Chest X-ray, PA view. Patient: 10 years old, sex F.
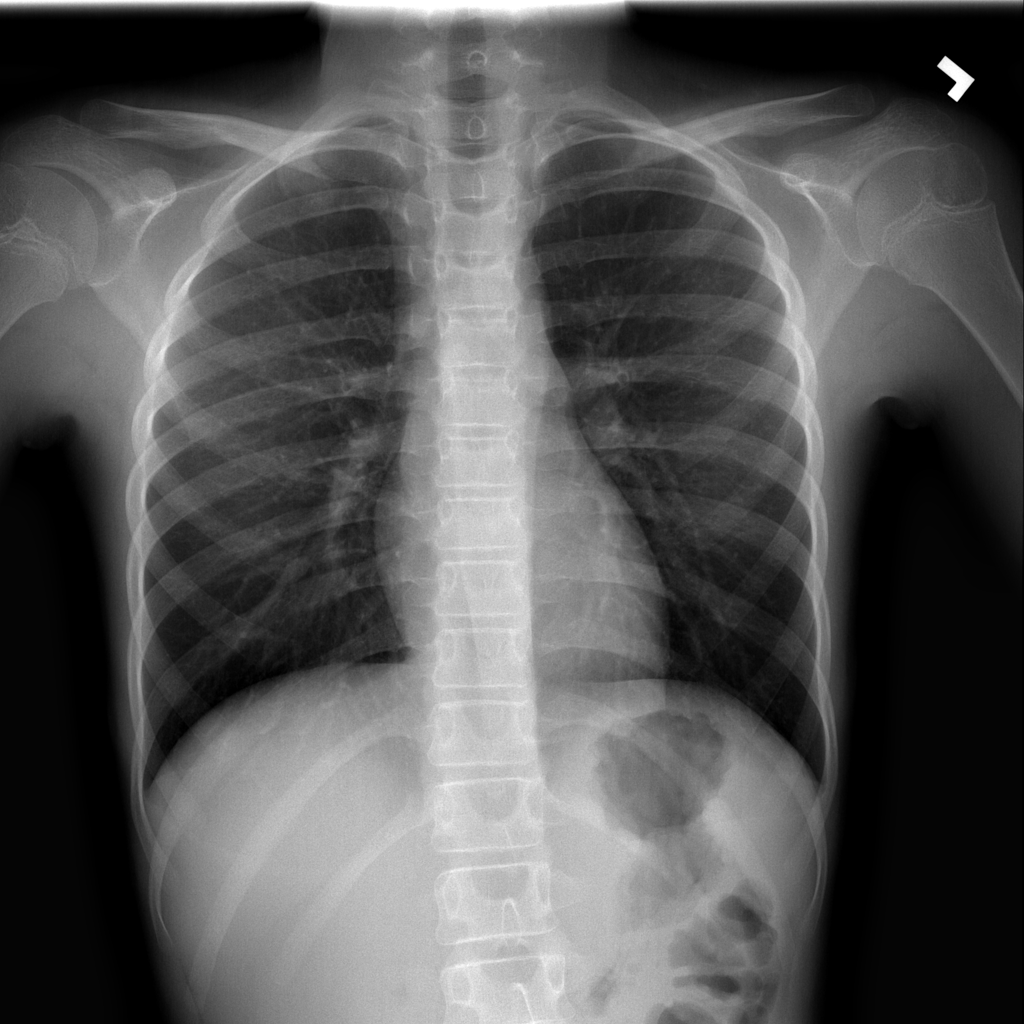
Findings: Infiltration